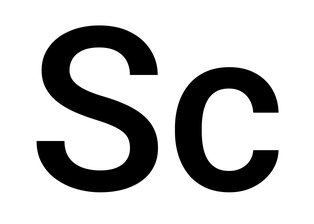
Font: Roboto_Medium